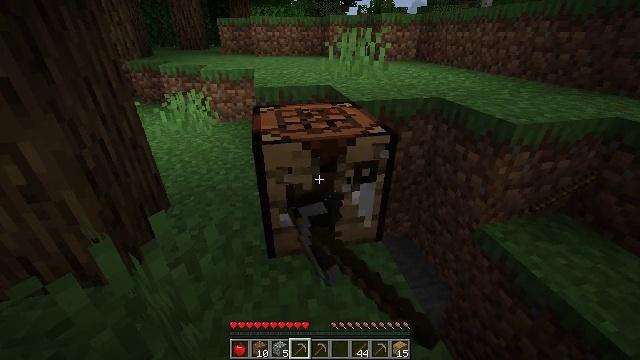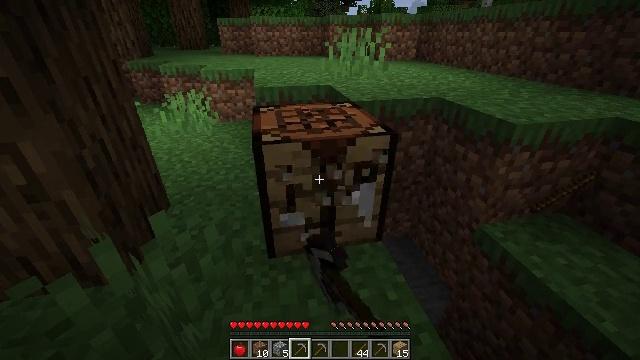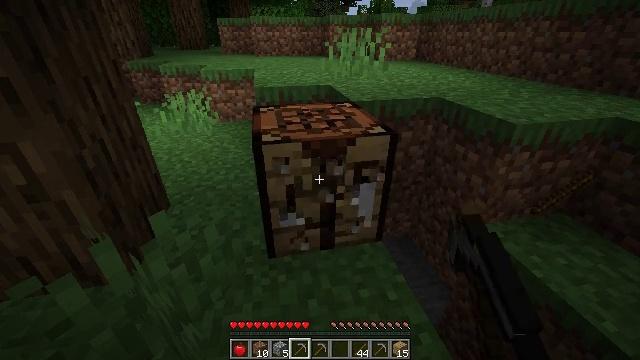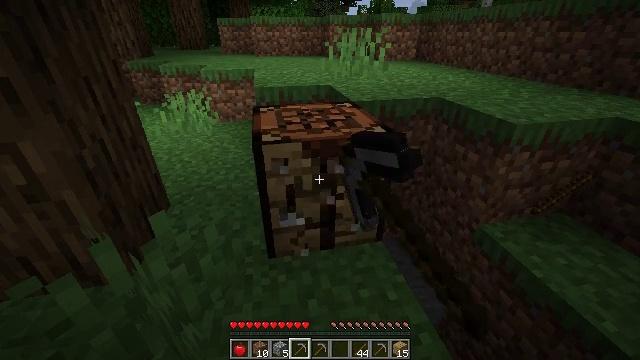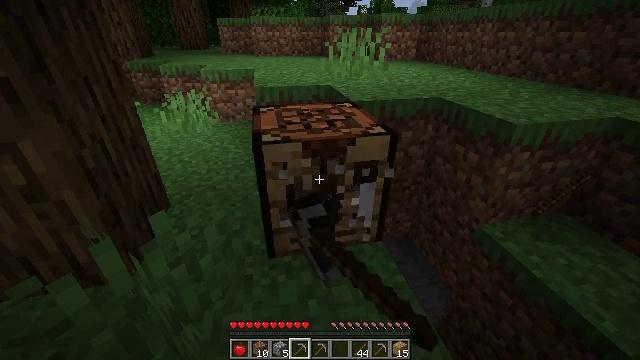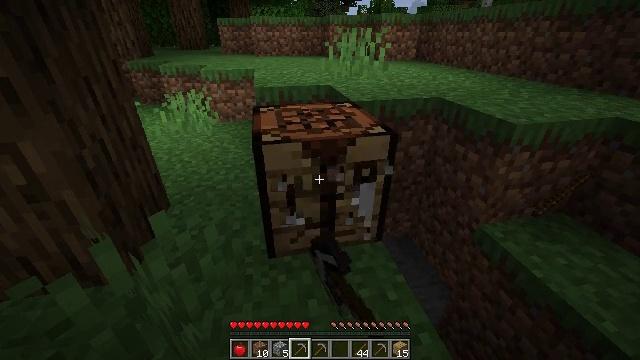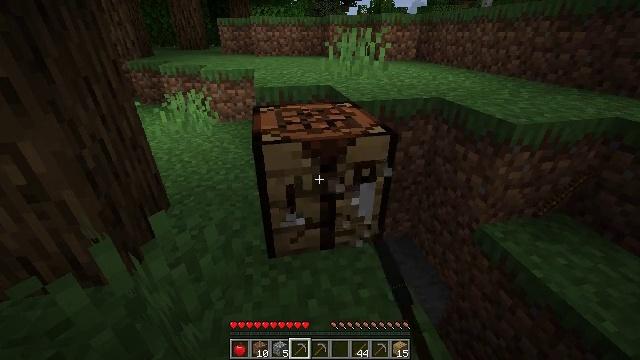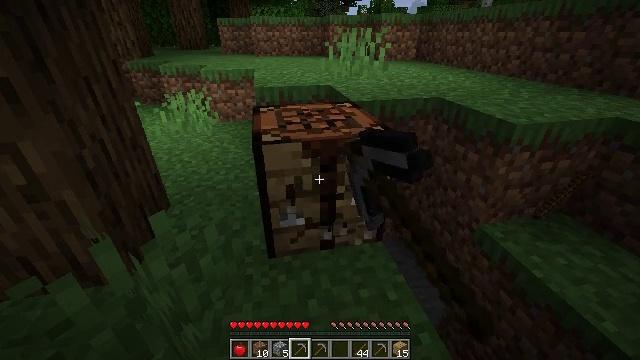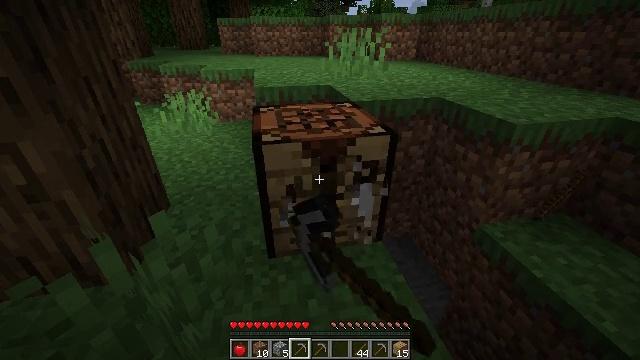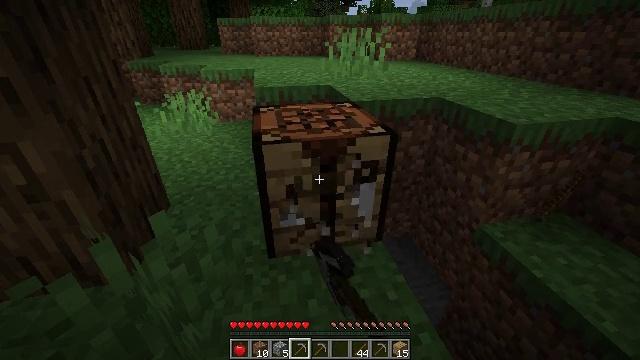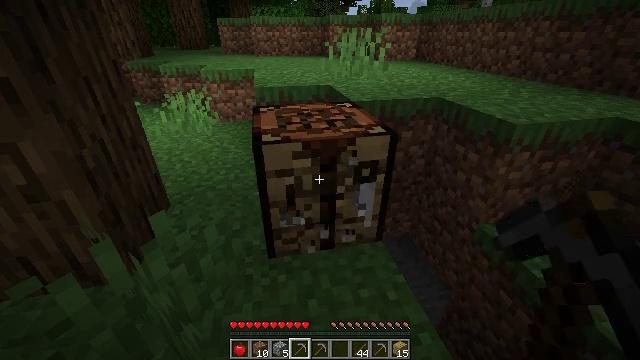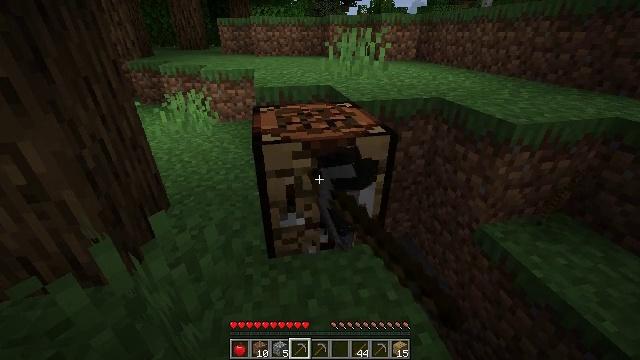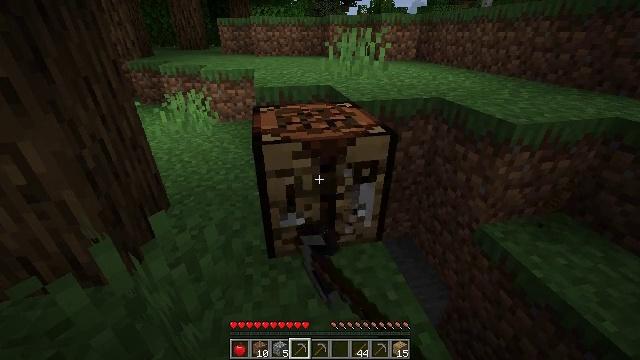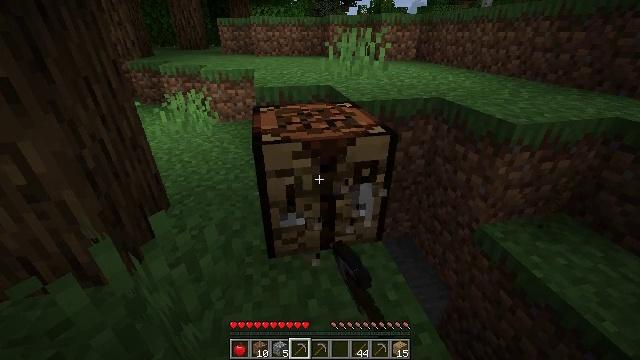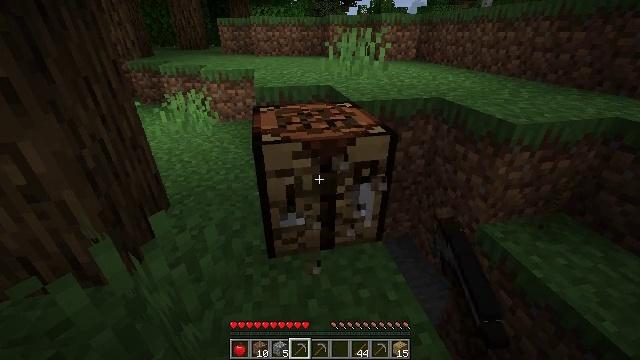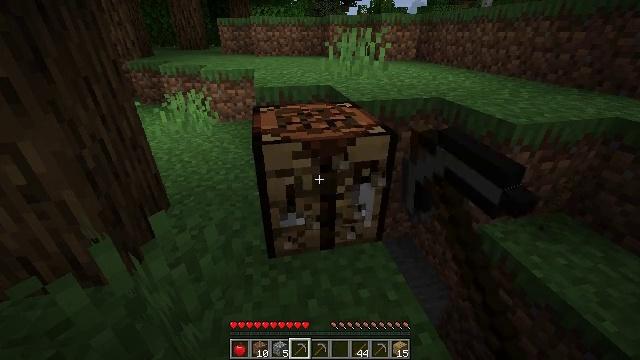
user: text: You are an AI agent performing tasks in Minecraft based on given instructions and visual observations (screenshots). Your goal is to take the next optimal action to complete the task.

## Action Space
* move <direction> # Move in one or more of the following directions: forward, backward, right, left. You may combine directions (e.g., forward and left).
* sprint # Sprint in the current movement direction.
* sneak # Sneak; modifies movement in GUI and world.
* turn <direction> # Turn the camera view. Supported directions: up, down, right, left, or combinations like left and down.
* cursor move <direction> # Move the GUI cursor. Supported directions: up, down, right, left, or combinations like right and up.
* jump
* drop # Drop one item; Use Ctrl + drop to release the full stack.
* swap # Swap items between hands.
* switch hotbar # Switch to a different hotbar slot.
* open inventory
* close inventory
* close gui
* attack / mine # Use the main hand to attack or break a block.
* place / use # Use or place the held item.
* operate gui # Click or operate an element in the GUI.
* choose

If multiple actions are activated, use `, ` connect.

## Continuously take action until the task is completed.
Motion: motion action
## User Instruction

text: Left click on the crafting table
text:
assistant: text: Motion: attack / mine
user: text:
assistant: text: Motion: attack / mine
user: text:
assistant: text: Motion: attack / mine
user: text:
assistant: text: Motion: attack / mine
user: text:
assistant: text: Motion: attack / mine
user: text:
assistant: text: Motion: attack / mine
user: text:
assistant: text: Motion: attack / mine
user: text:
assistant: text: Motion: attack / mine
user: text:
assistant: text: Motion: attack / mine
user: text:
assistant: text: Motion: attack / mine
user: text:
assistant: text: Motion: attack / mine
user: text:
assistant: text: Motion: attack / mine
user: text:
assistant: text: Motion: attack / mine
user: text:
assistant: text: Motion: attack / mine
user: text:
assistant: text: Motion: attack / mine
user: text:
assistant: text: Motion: attack / mine
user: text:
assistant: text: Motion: attack / mine
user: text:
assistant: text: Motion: attack / mine
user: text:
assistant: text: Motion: attack / mine
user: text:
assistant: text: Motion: attack / mine
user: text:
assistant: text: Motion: attack / mine
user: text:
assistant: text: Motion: attack / mine
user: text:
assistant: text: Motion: attack / mine
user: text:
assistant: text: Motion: attack / mine
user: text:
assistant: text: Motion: attack / mine
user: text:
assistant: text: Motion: attack / mine
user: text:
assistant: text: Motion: attack / mine
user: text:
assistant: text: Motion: attack / mine
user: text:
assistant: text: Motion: attack / mine
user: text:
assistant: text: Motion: attack / mine